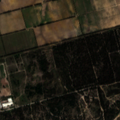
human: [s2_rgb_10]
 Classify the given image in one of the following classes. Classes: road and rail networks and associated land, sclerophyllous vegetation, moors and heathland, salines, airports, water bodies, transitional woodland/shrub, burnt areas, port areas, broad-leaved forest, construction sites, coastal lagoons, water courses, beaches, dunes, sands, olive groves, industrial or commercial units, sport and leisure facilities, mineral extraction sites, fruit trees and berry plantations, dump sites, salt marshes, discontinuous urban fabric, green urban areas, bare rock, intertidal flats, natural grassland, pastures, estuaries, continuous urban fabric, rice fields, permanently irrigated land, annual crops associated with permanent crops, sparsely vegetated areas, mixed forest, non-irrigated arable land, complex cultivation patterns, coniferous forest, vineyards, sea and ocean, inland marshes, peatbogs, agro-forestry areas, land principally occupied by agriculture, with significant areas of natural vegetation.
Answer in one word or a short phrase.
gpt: industrial or commercial units, vineyards, pastures, broad-leaved forest, coniferous forest, beaches, dunes, sands, salt marshes